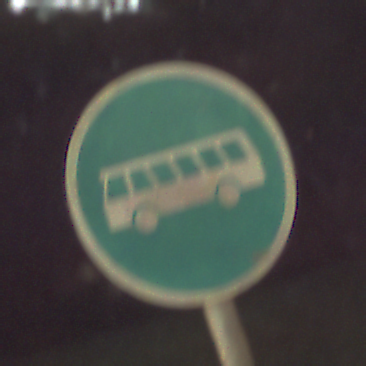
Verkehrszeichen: Busssonderstreifen
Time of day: Night
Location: Outdoor (Suburban)
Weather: Clear
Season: NotSpecified
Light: Artificial